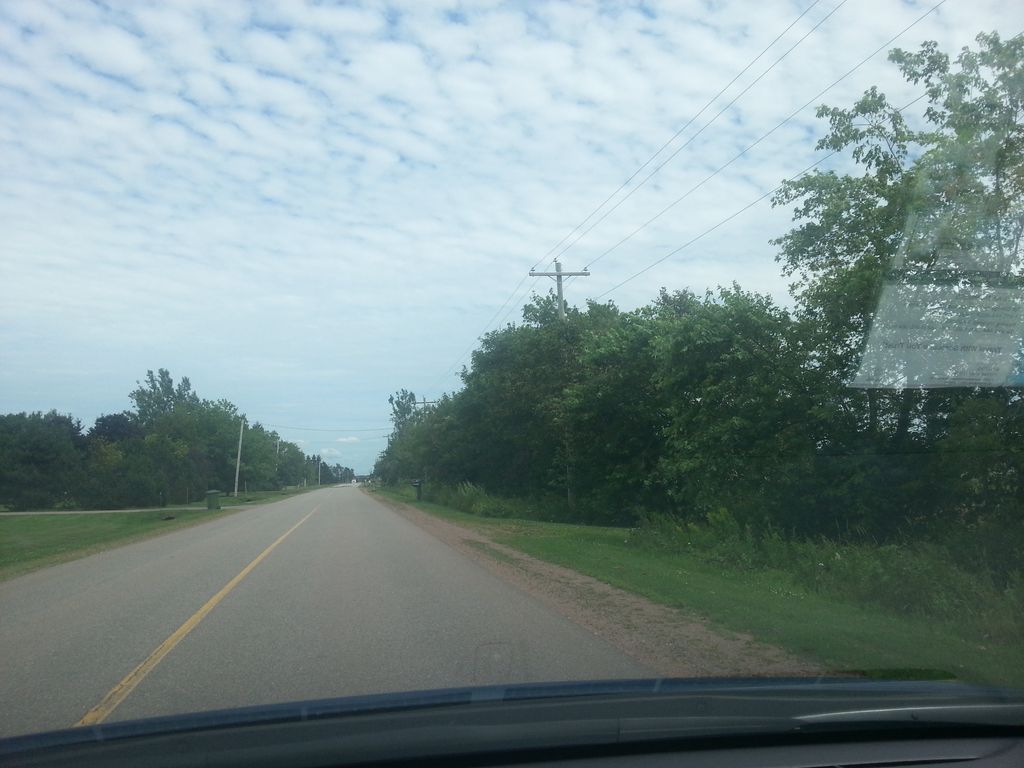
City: charlottetown